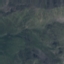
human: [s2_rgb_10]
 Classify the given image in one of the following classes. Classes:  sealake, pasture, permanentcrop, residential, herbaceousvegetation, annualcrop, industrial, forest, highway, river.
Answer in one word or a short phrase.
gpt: HerbaceousVegetation